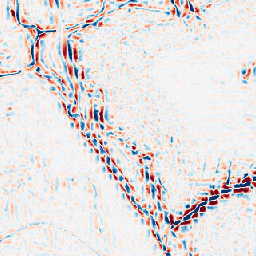
Category: wavelet
Decomposition family: wavelet_dwt
Decomposition parameters: wavelet: sym4
level: 3
Upsampling method: nearest
Upsampling parameters: scale: 8
Upsampling scale: 8